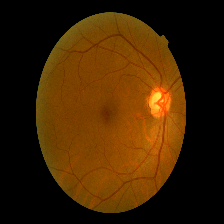
Diabetic retinopathy grade: Mild